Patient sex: M
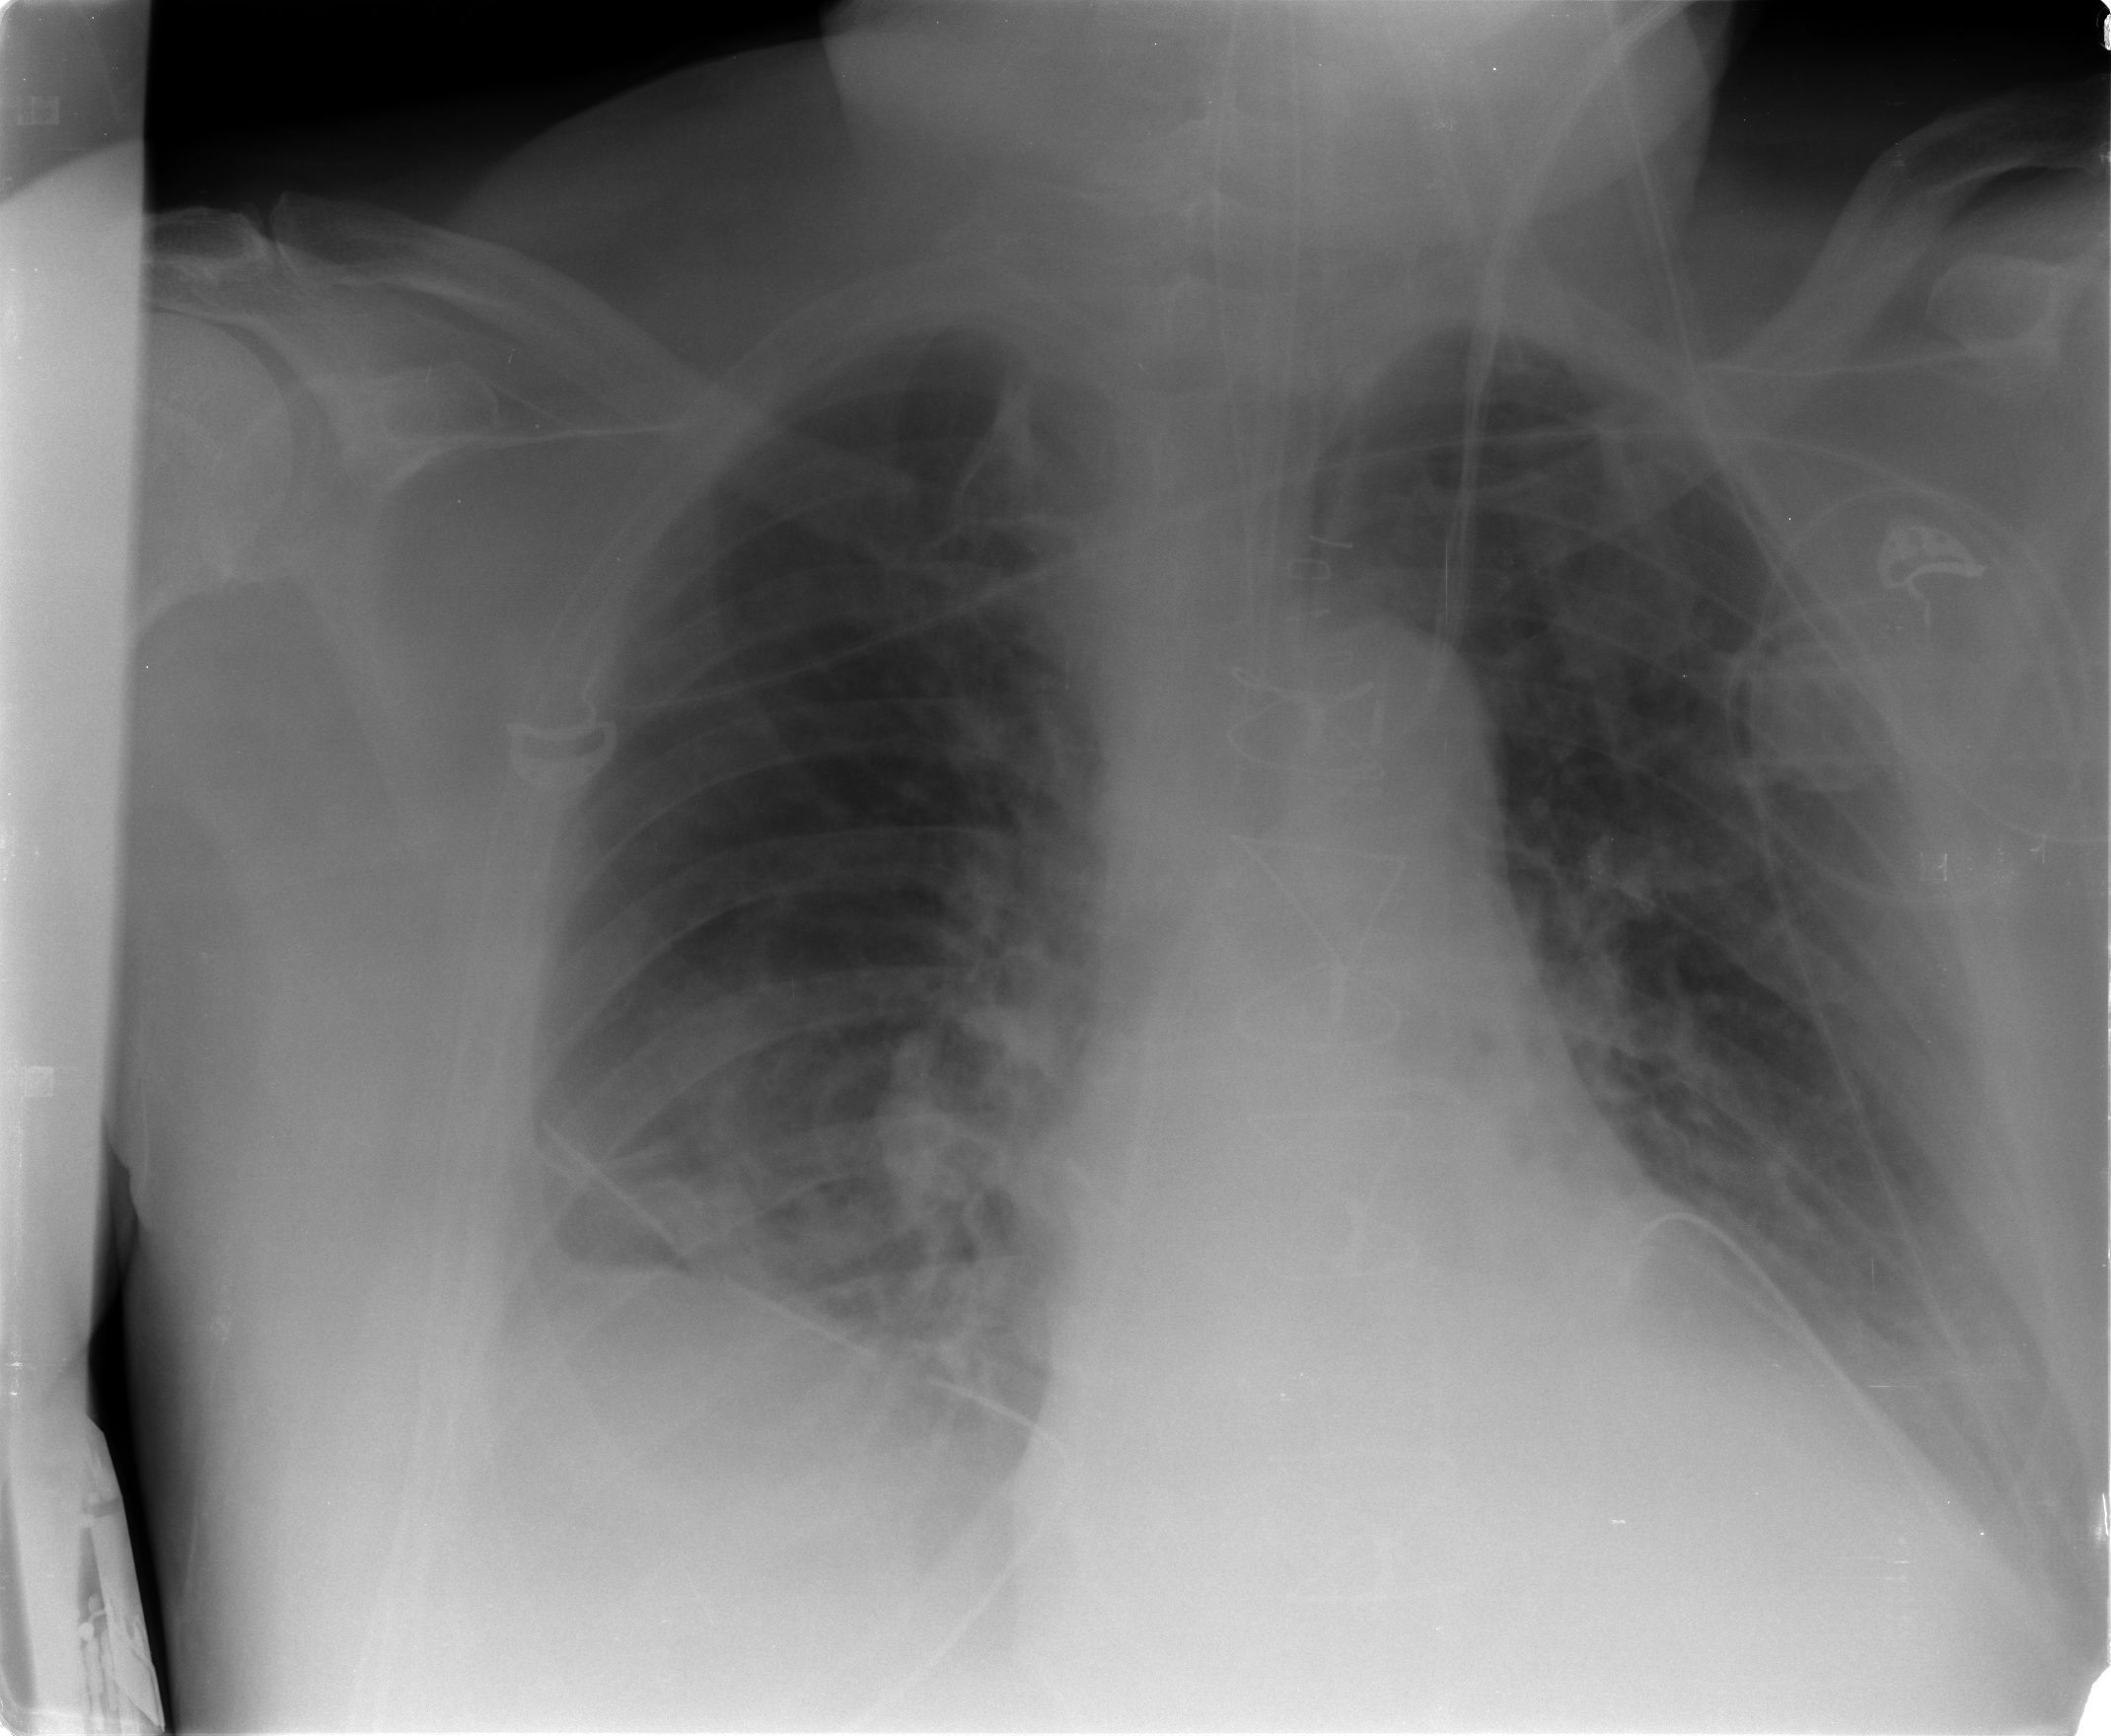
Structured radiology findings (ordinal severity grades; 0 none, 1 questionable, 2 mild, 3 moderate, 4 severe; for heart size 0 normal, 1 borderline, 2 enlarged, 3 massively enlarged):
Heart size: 1
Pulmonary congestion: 2
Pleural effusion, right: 3
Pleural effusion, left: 2
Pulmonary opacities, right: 0
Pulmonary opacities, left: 0
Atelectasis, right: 3
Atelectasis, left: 2